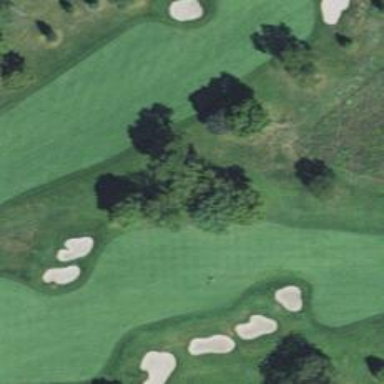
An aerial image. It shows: Well-maintained grassy area designated as golf fairway for the sport of golf. The grass is neatly mown.